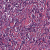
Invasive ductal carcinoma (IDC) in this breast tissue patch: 1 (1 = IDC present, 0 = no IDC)